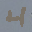
Label: 4